RGB frame:
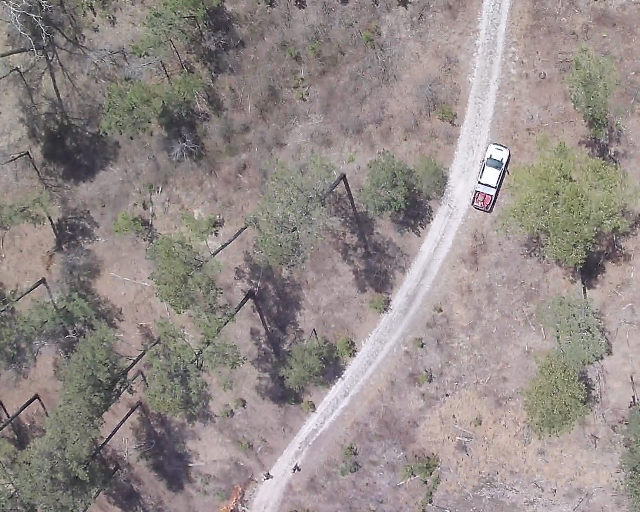
Thermal frame:
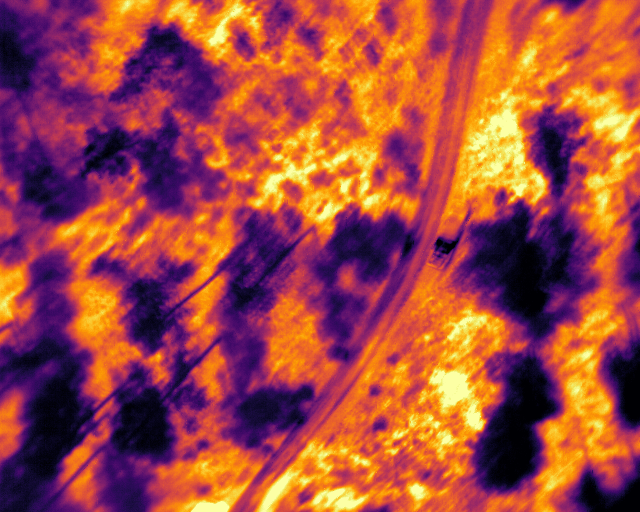
Captured: 2026-02-26 02:32:35
Pixels at or above 80 °C: 71 (fraction of frame: 0.0002167)